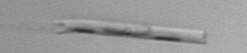
Label: Eucampia_morphytype1